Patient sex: M
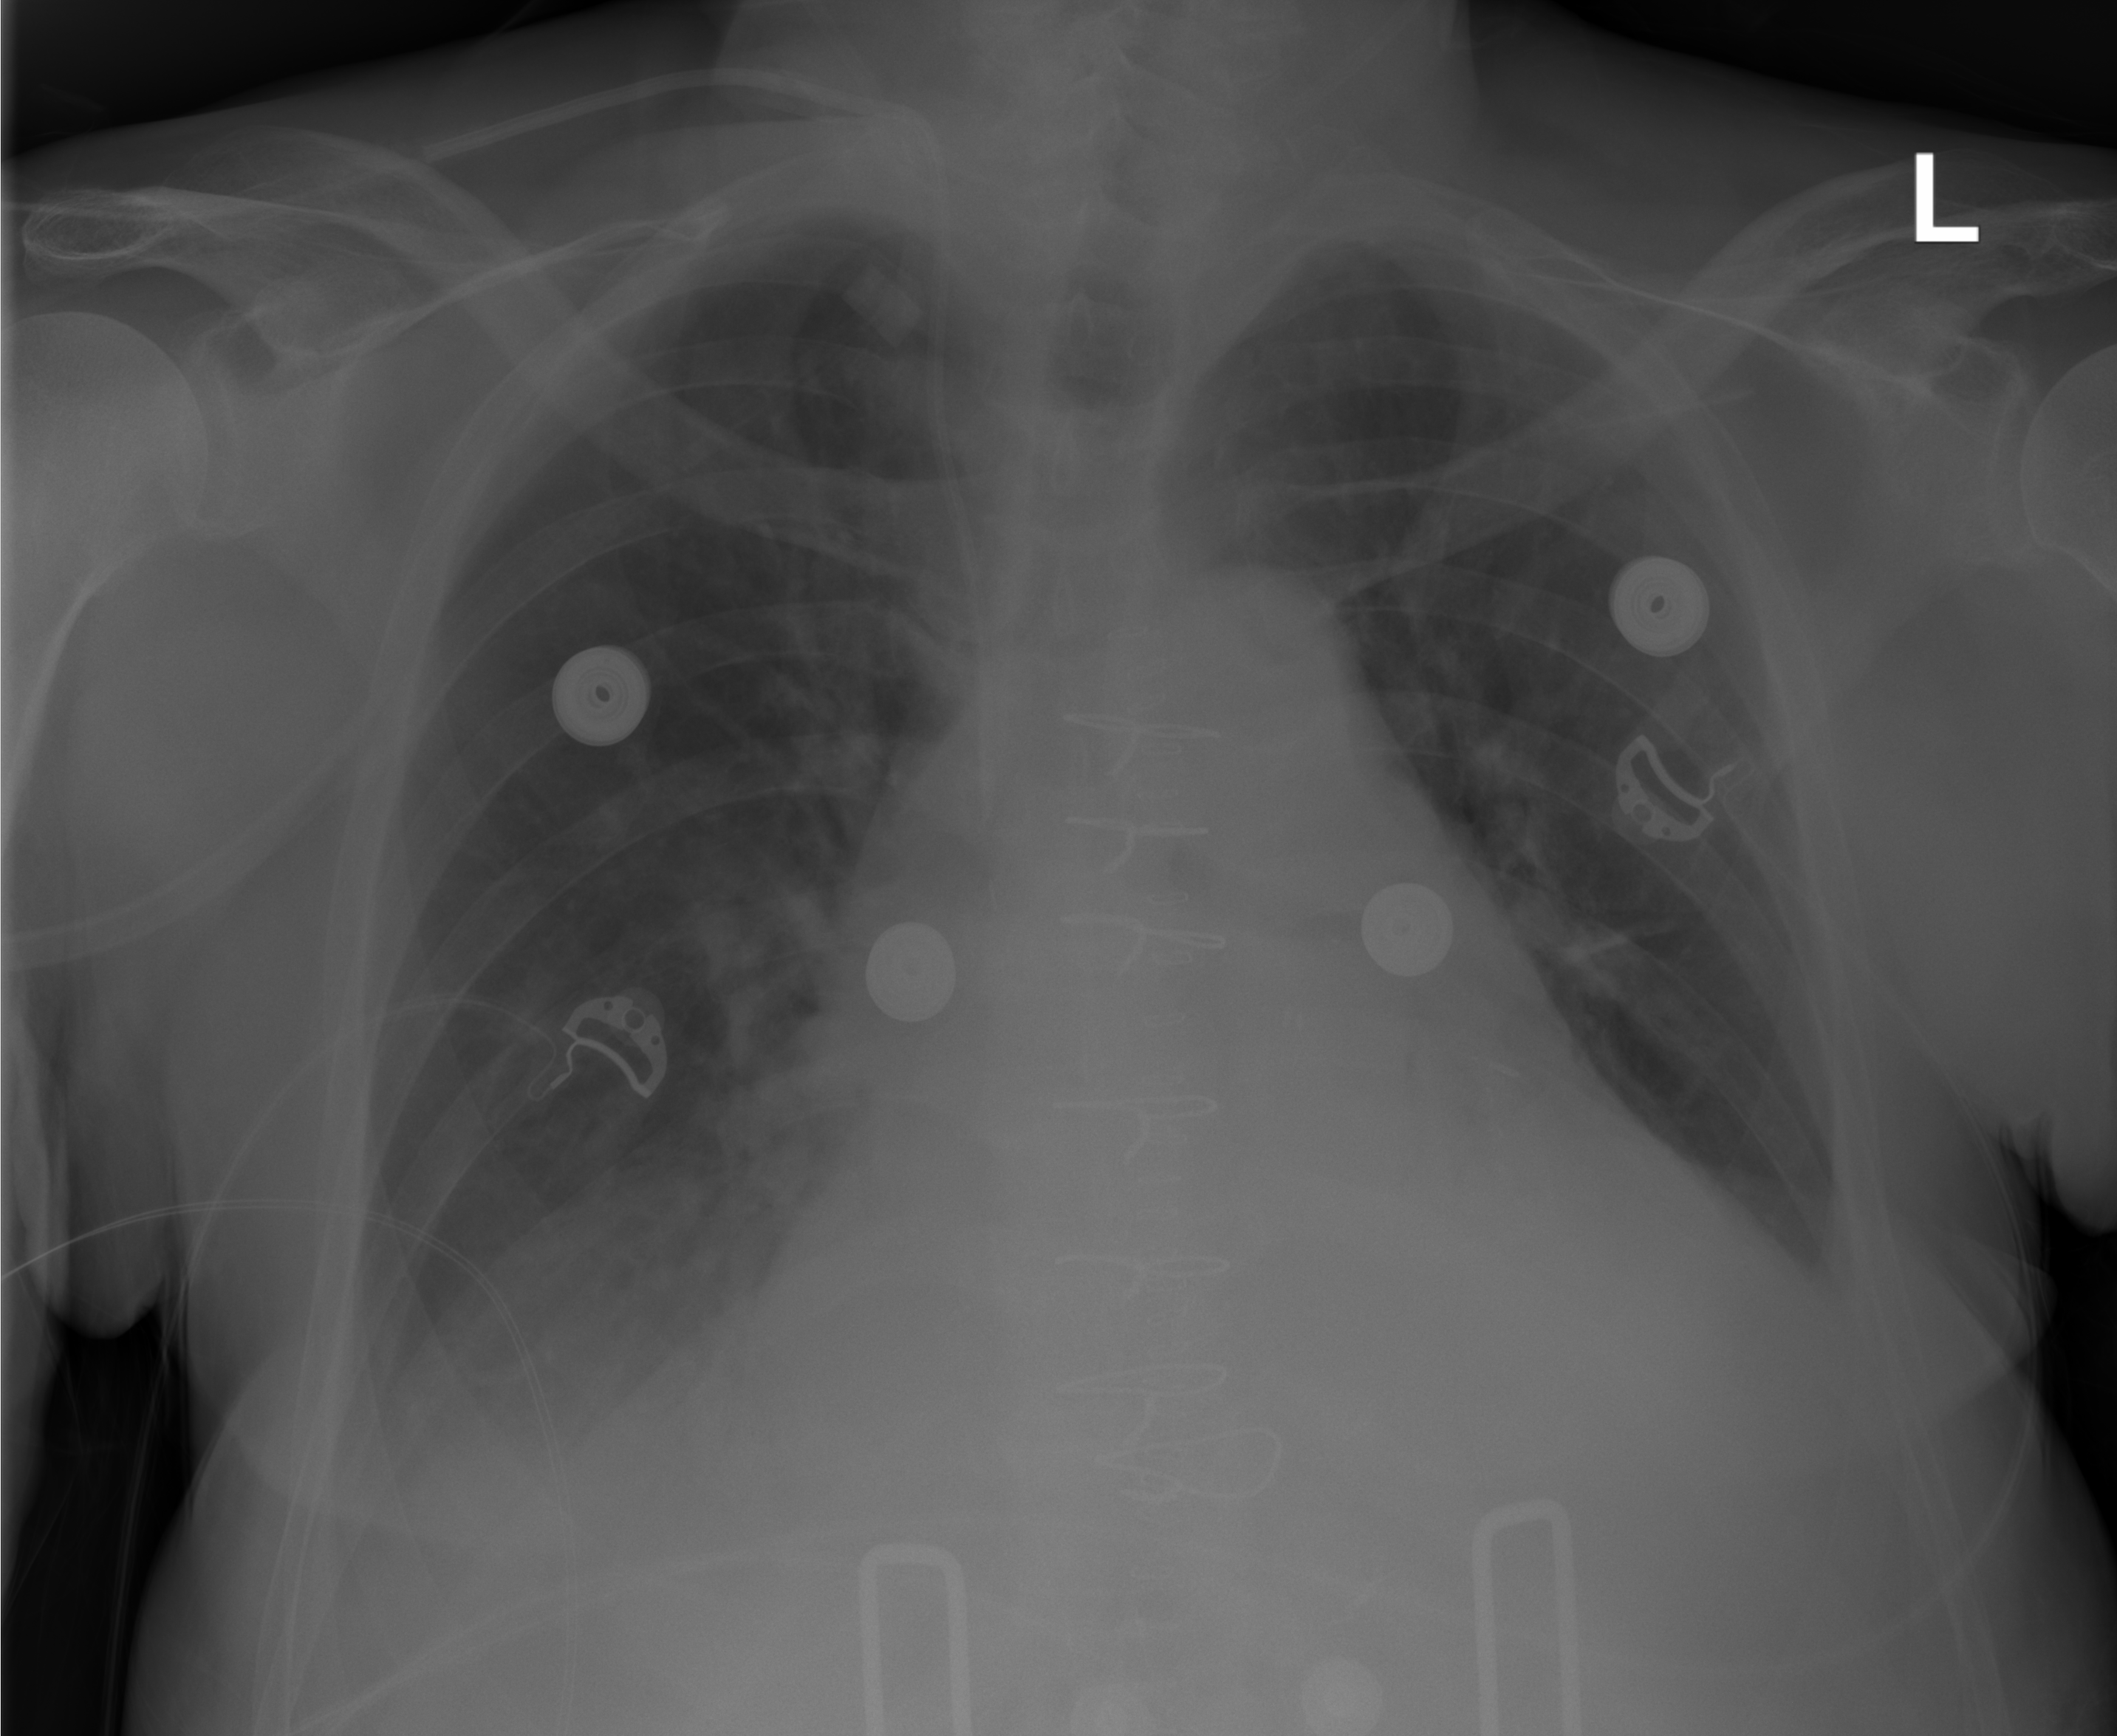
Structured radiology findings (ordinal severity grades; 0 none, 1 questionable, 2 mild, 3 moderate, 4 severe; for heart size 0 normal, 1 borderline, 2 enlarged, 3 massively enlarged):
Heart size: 2
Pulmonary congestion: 0
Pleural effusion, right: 2
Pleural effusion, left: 1
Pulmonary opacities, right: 2
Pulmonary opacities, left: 1
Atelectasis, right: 2
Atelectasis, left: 2